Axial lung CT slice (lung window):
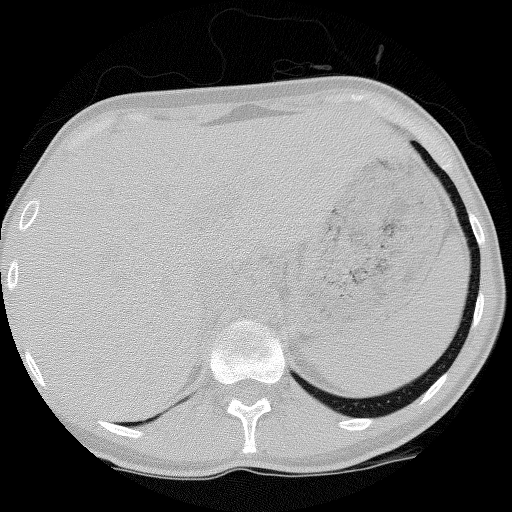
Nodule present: no